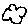
Label: cloud